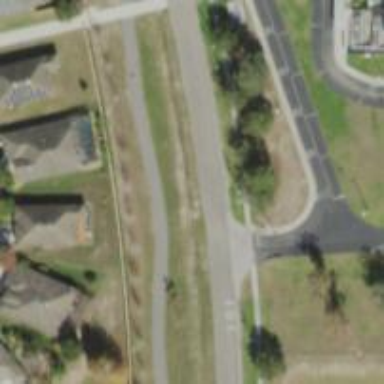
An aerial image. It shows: Residential road.